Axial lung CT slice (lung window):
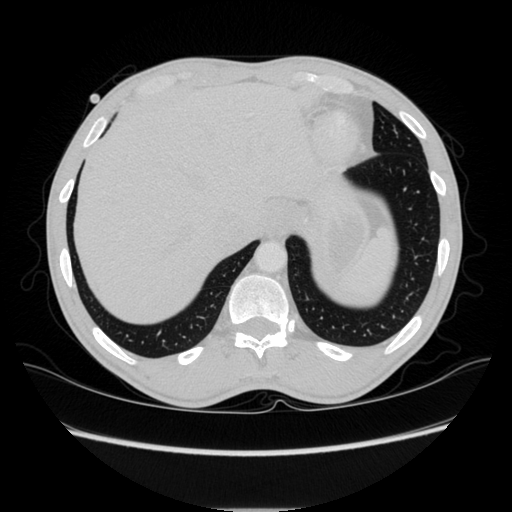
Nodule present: no